Aerial crown-view tile of a tropical tree (Barro Colorado Island, Panama), acquired 20250512:
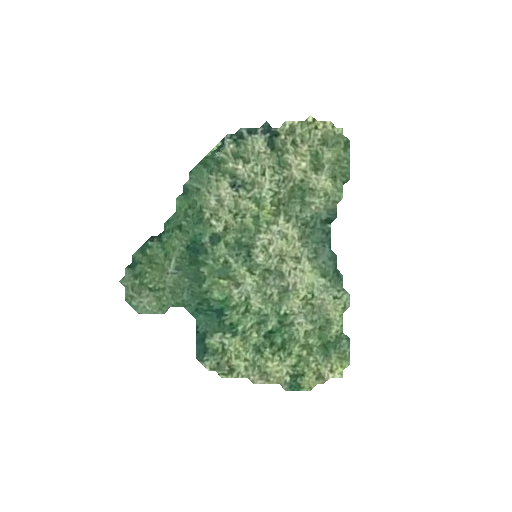
Species: Quararibea stenophylla
GBIF accepted scientific name: Quararibea stenophylla
Crown area: 61.976 m²